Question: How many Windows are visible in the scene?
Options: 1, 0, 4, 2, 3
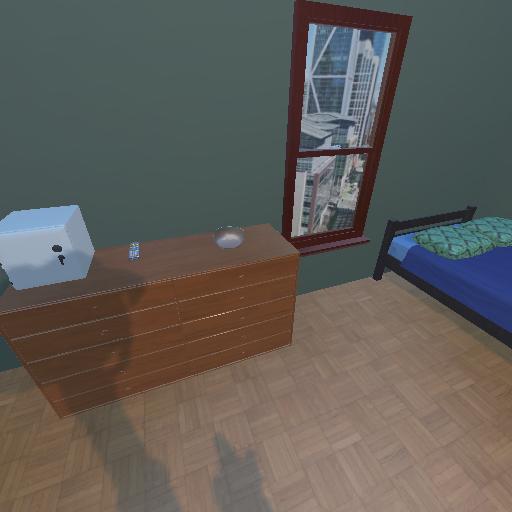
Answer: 1